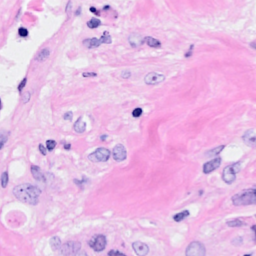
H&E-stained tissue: Breast